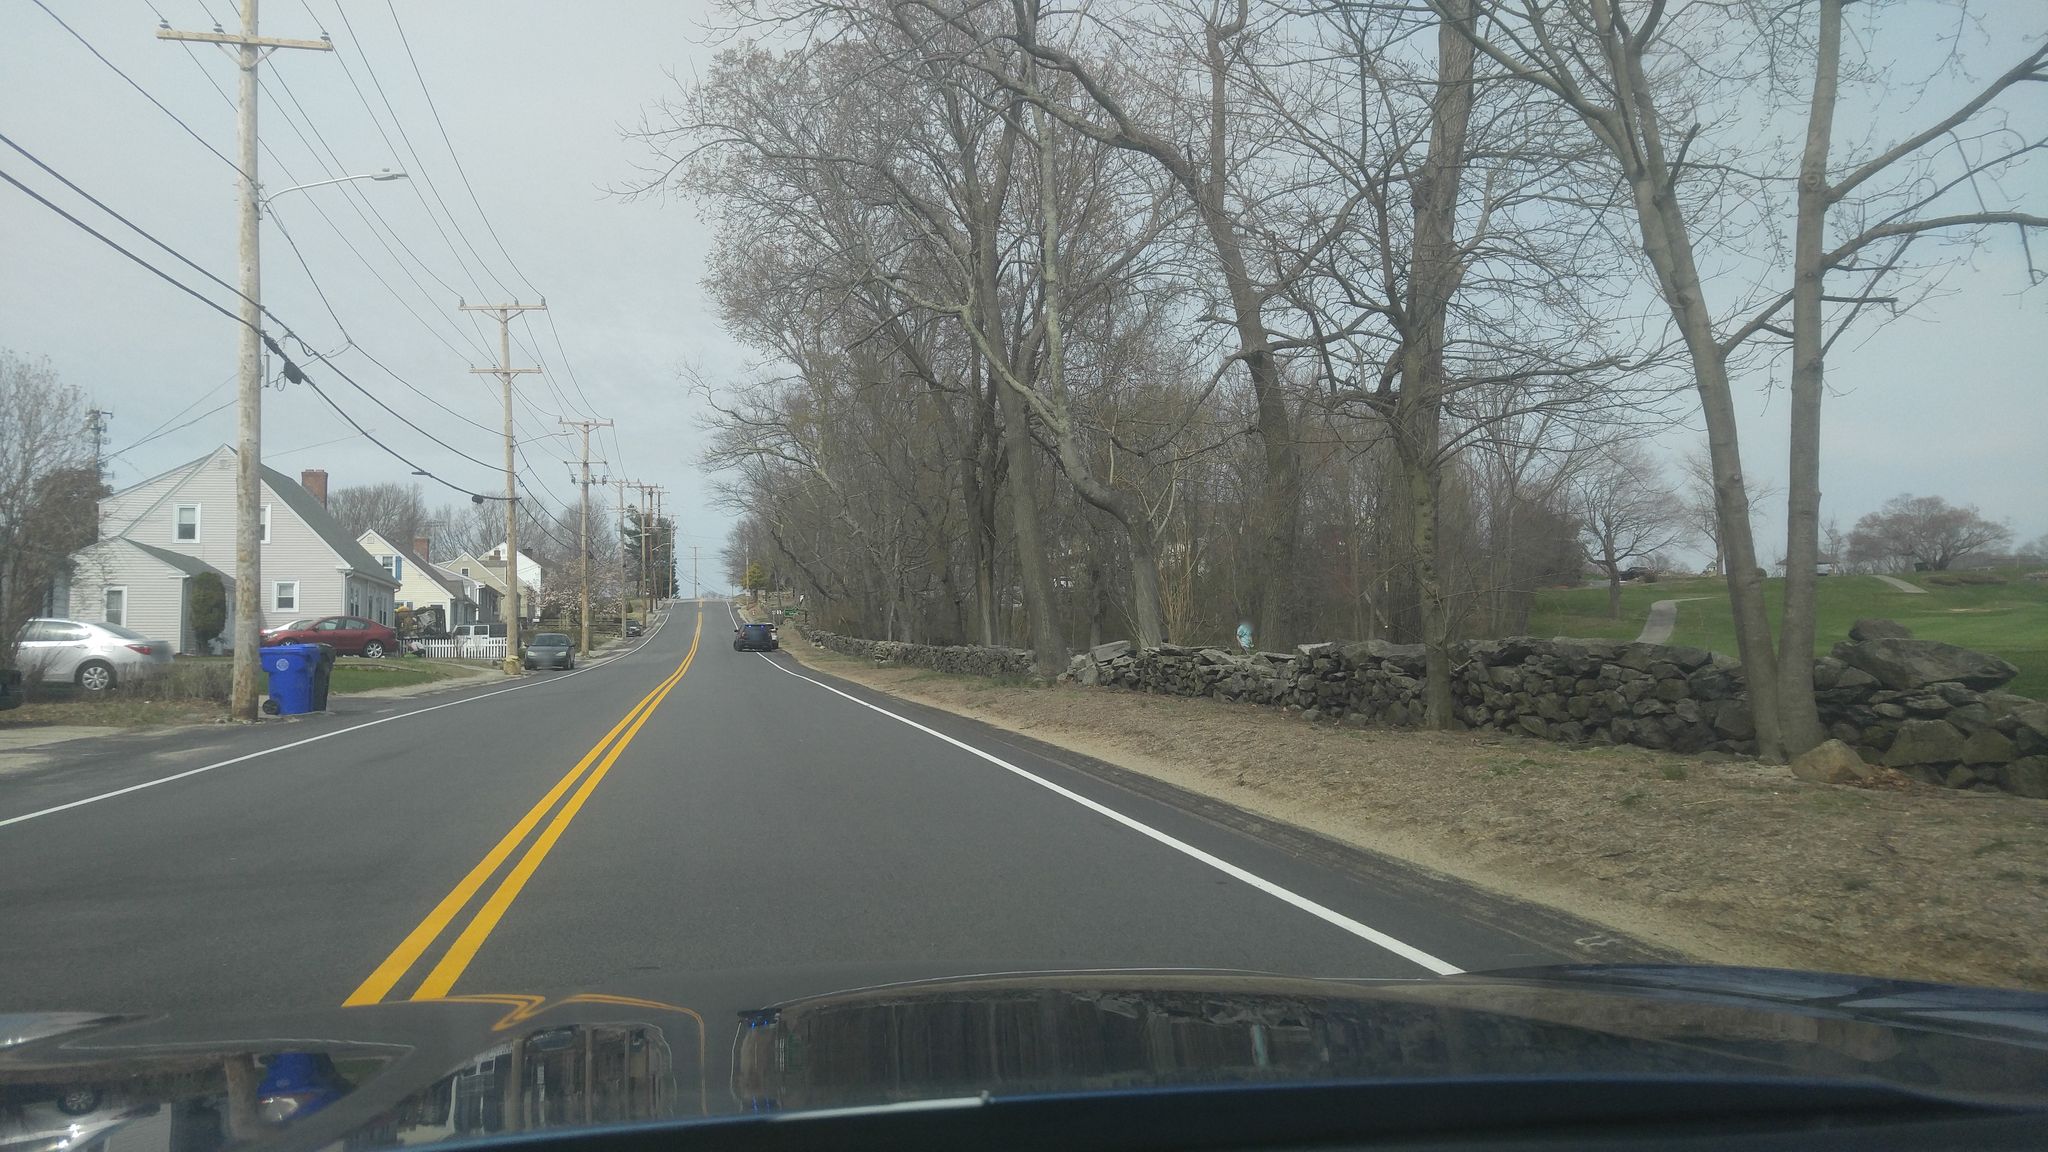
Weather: cloudy
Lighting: day
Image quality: good
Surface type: driving surface
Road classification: secondary
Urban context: suburban or peri-urban
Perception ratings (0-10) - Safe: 7.29, Lively: 4.09, Beautiful: 6.95, Boring: 2.49, Depressing: 5.49, Wealthy: 2.68